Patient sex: F
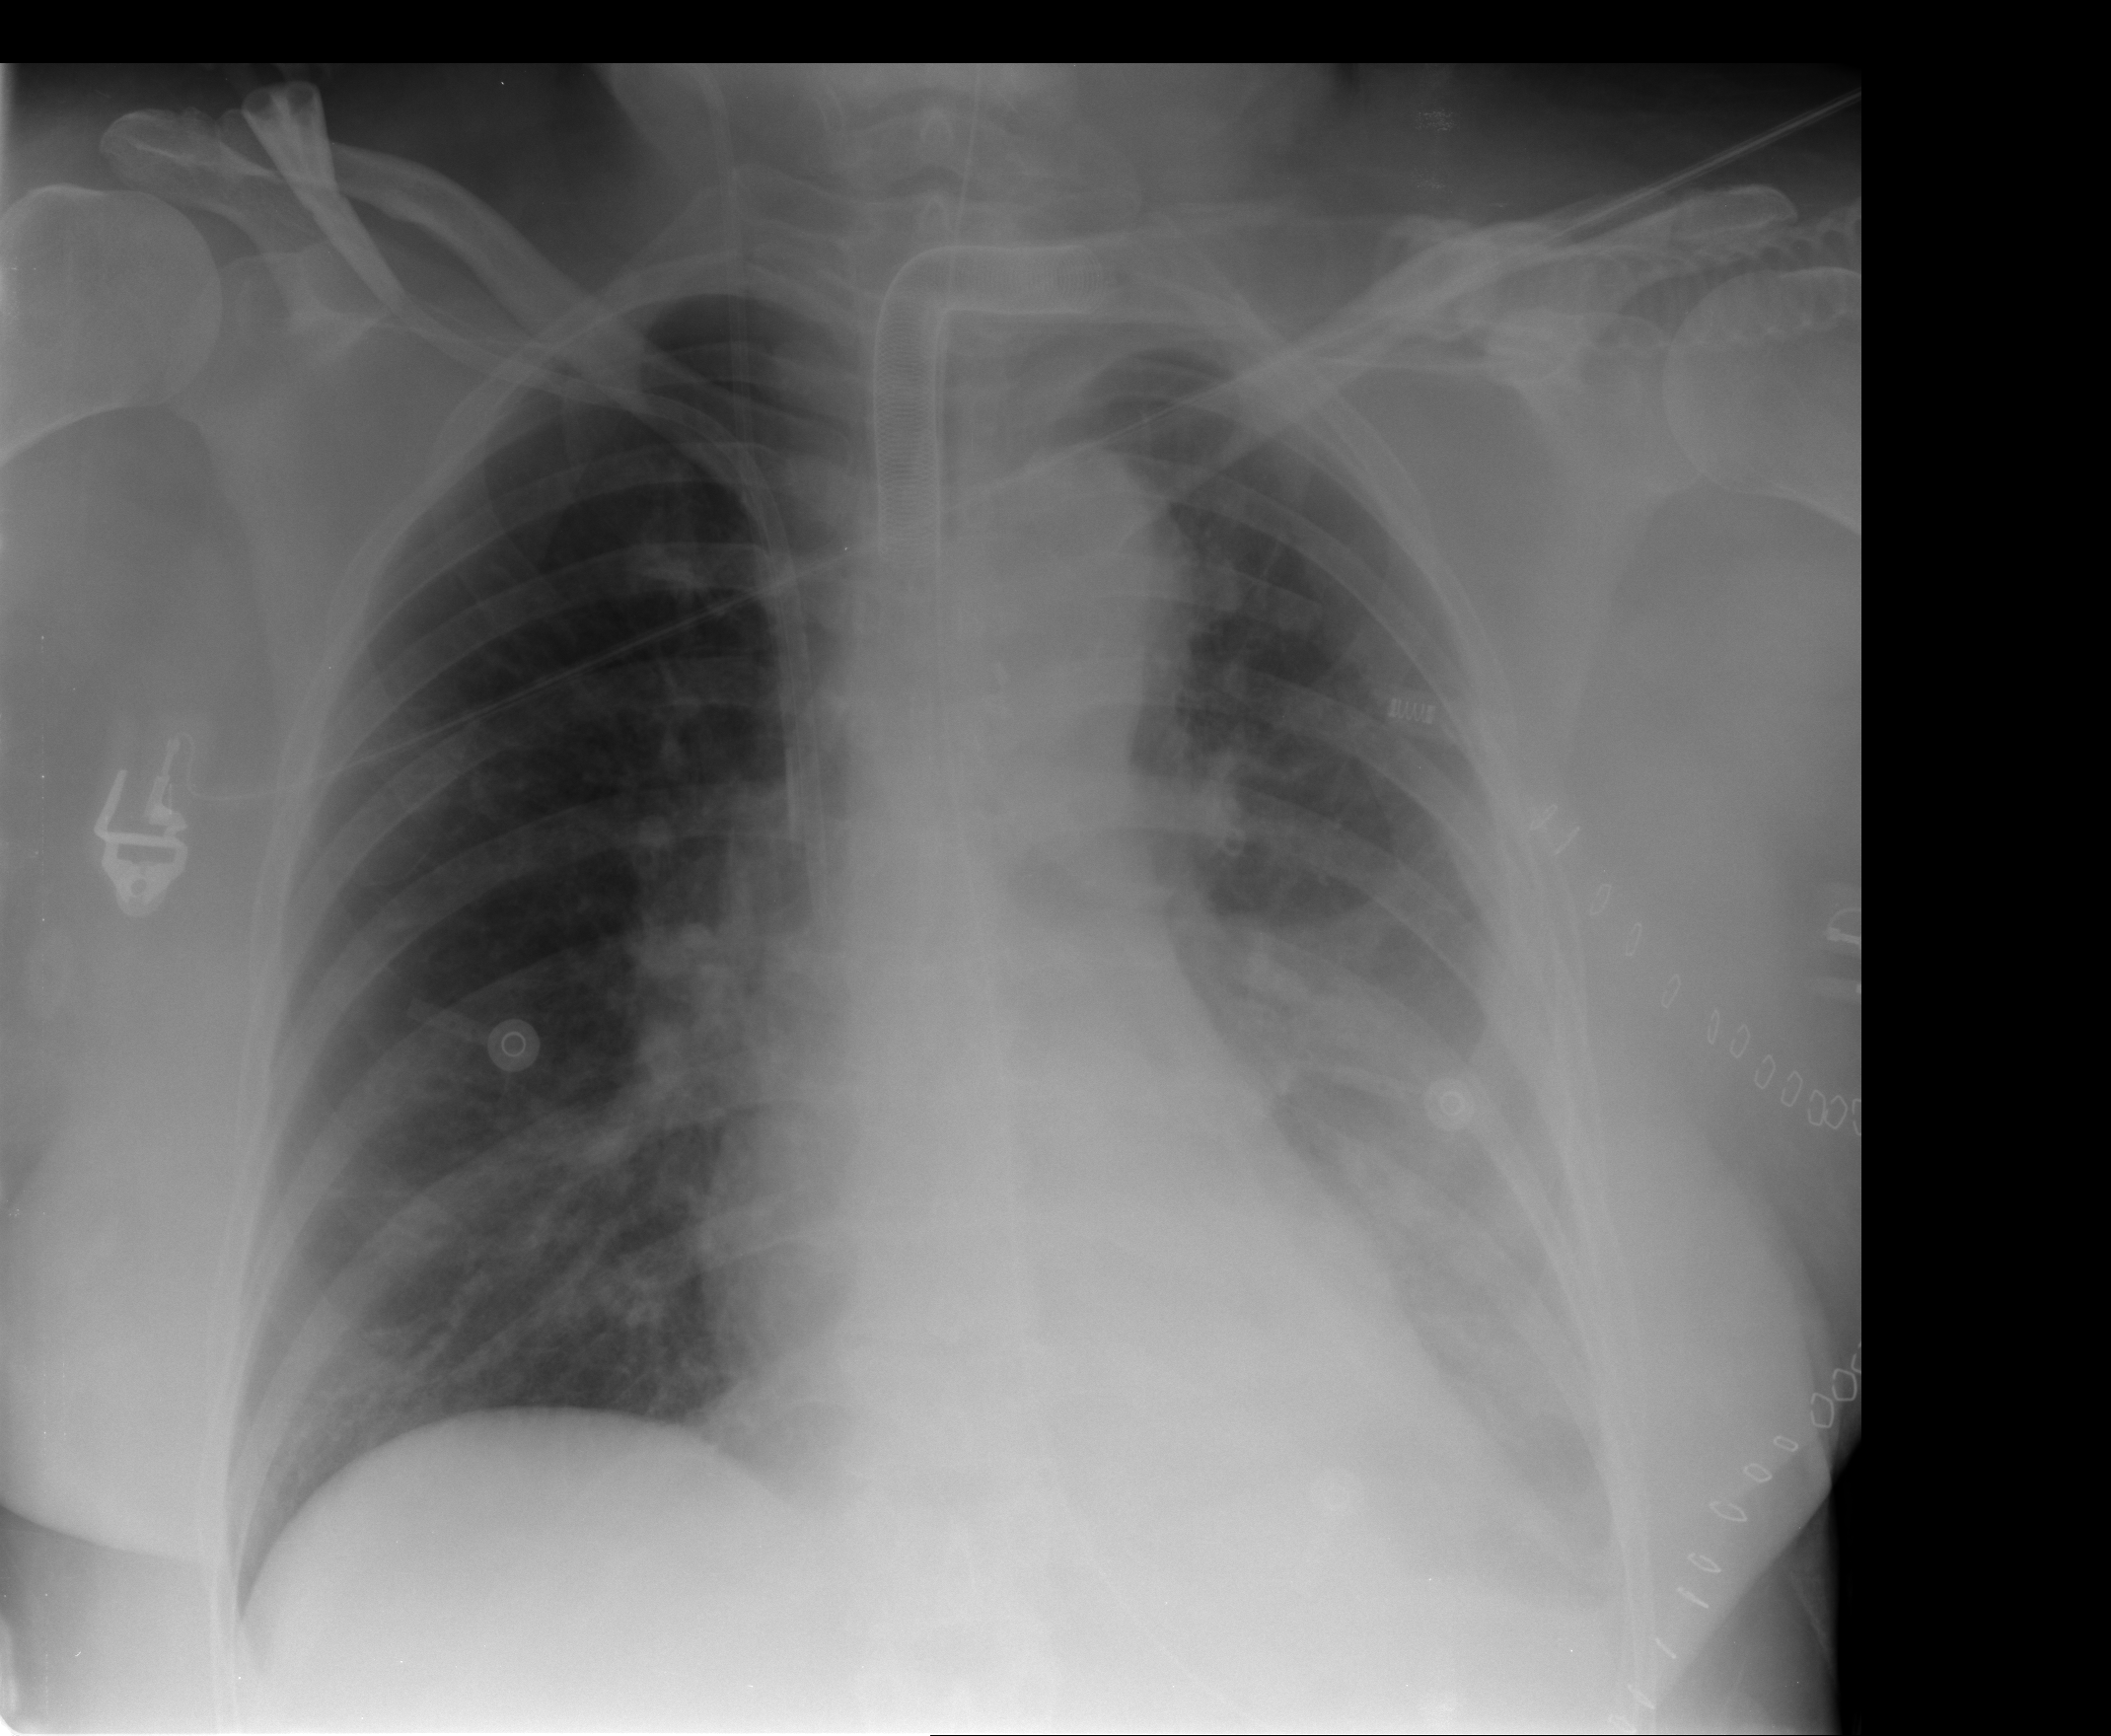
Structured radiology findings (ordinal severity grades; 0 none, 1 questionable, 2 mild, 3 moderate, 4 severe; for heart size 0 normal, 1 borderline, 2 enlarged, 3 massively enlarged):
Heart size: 0
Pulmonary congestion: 1
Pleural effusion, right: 1
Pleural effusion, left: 2
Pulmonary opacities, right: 0
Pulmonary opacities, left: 1
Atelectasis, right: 1
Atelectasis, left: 2